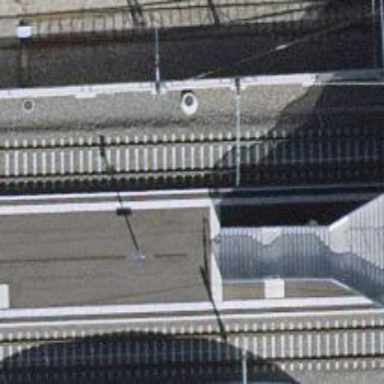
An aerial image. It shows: Public transport station located at railway halt.